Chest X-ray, AP view. Patient: 48 years old, sex F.
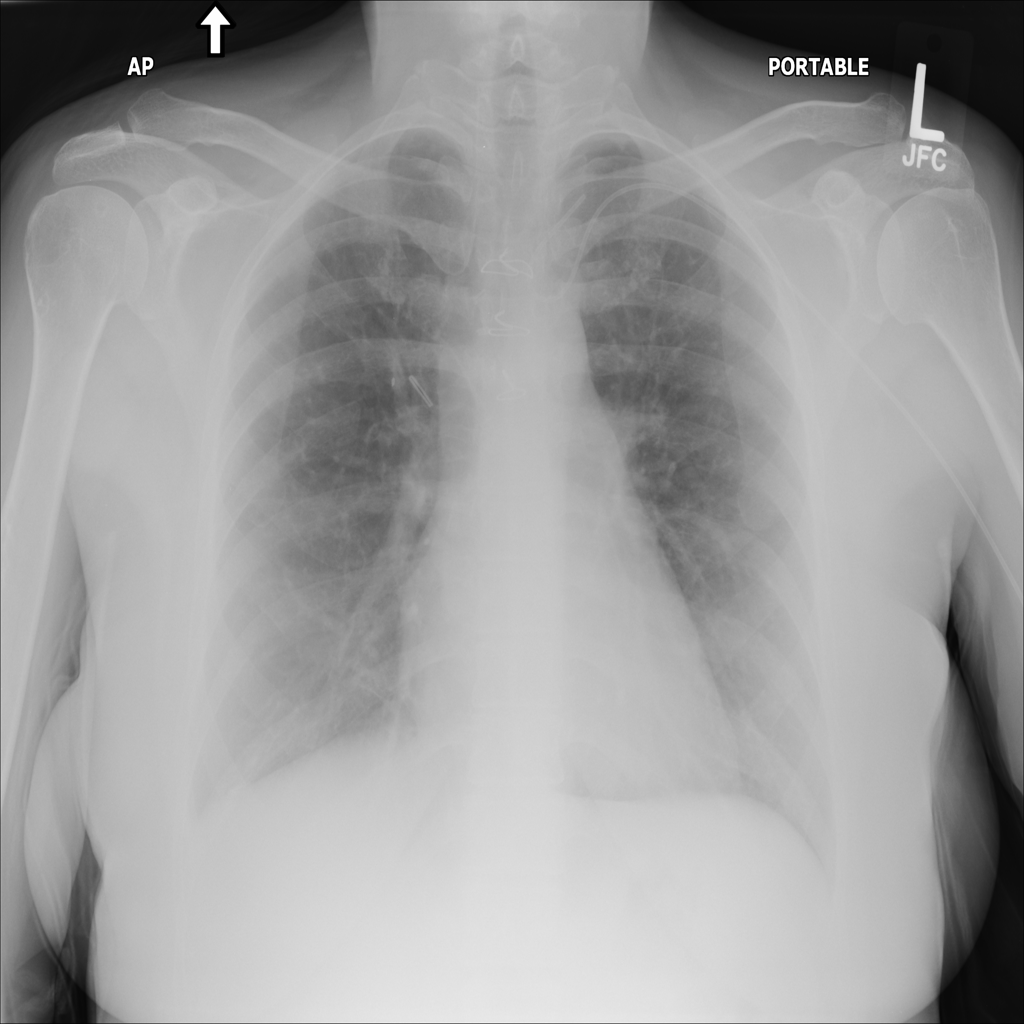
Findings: No Finding